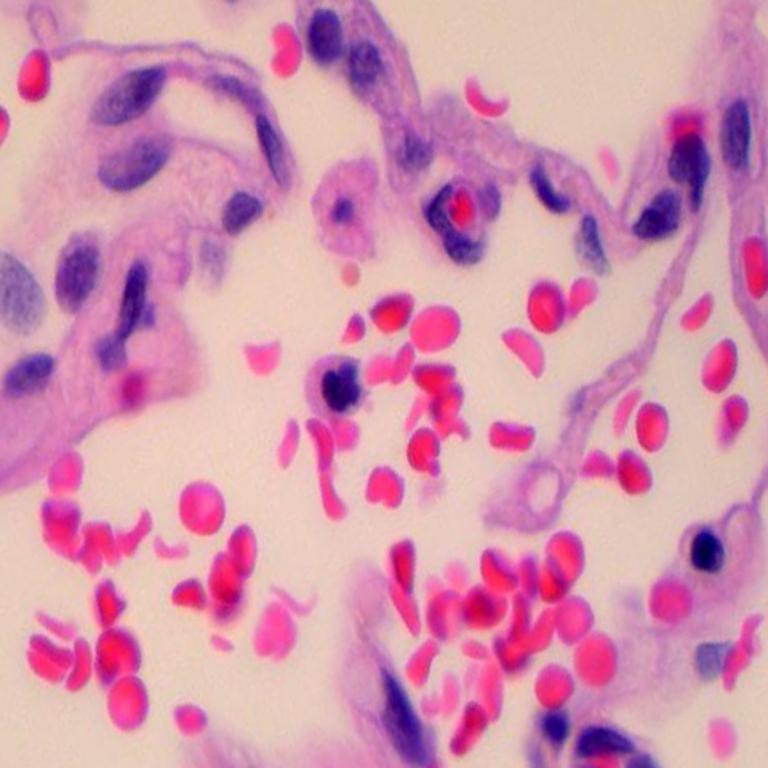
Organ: lung
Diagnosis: benign